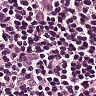
Metastatic tissue present: yes